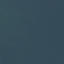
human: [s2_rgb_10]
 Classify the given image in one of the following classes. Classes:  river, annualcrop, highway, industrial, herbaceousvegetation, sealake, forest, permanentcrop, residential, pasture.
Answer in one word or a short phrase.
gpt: SeaLake